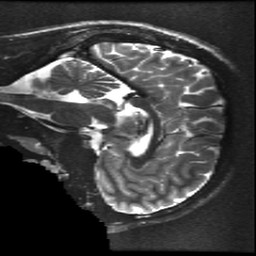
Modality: T2w
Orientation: sagittal
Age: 16
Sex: male
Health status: ill
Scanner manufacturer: ge
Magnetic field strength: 3 T
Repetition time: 7.5 s
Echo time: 0.1015 s